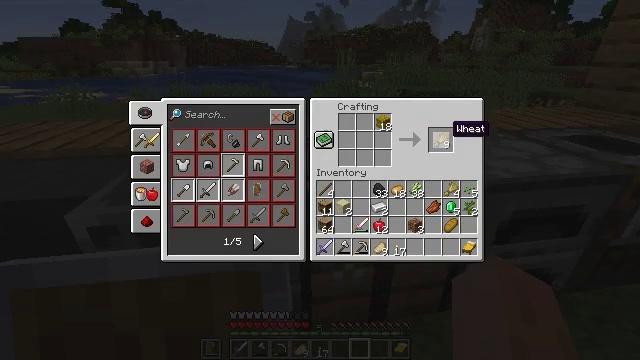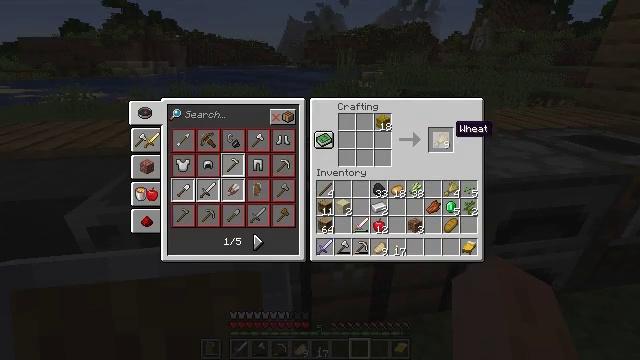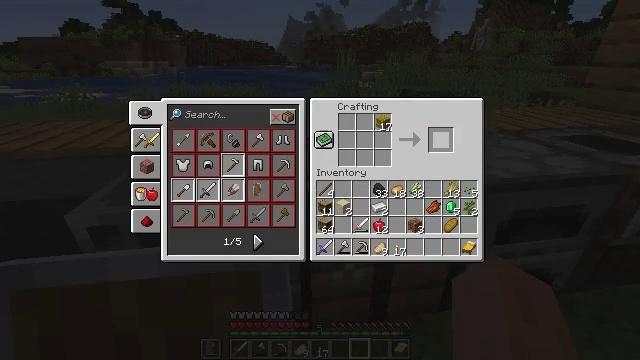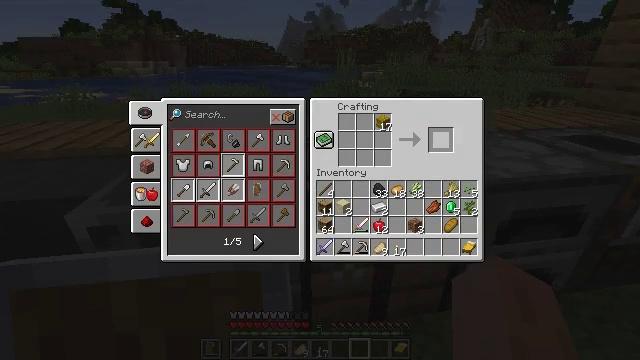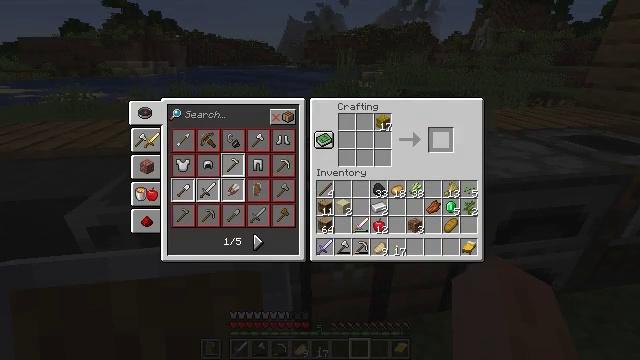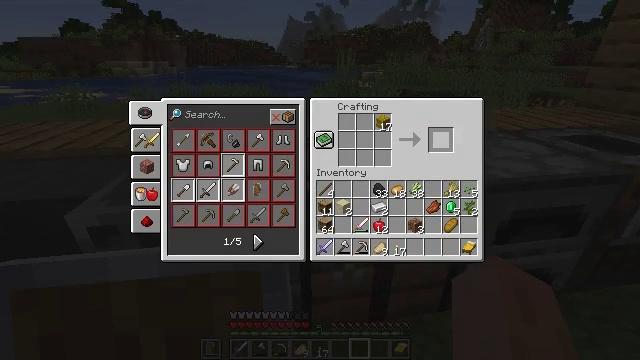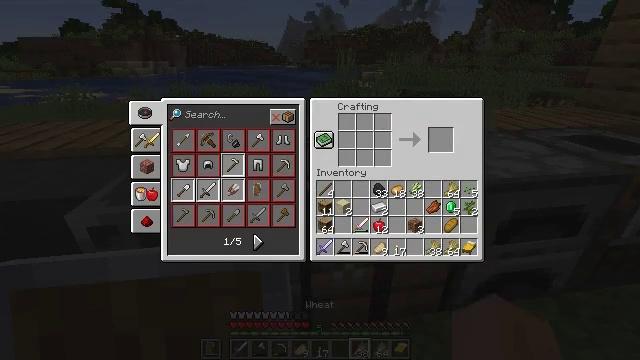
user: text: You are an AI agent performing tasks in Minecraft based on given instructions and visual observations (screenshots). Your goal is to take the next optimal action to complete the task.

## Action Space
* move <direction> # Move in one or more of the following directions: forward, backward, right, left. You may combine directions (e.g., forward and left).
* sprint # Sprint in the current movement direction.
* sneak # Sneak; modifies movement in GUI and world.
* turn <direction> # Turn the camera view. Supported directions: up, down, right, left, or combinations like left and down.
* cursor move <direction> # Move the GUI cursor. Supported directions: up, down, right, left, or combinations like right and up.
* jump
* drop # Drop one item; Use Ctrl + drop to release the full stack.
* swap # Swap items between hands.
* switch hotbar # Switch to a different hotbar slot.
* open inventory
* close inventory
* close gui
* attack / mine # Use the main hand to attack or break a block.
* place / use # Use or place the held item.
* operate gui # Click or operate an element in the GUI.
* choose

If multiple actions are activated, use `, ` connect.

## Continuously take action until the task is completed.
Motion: motion action
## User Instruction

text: Prepare to craft some wheat.
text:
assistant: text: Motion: sneak
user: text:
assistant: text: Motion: sneak, operate gui
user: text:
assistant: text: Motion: sneak, operate gui
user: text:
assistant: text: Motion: sneak
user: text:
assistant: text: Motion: sneak, cursor move left and down
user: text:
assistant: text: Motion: sneak, cursor move down
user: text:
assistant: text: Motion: sneak